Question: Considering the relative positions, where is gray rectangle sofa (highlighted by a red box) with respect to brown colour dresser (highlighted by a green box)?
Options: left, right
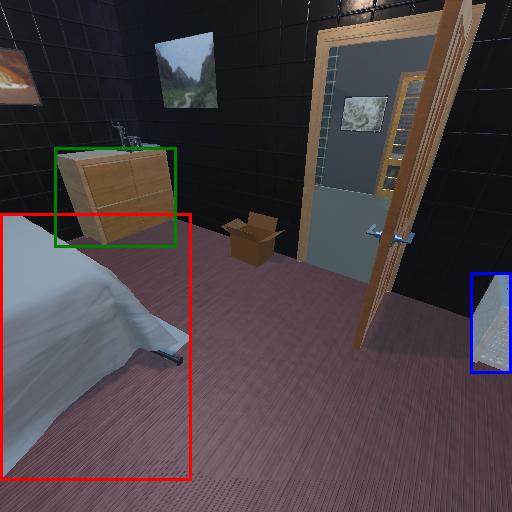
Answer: left